Question: I am using 'grunt-styleguide' with my template is set to 'styledocco' to generate CSS style guides.
When I run the task, it works but the 'styledocco' output files do not have CSS applied to demo elements.
'''
styleguide: {
dist: {
options: {
framework: {
name: "styledocco"
},
name: "FE KICKSTARTER V1.o"
},
files: {
"assets/css/styleguide": "assets/css/**/*.less"
}
}
}
'''
My outputs are as follows:

Above image, test text and button should have been styles applied. I have checked configs, things seem fine but not sure what is missing.
How do I make this work?
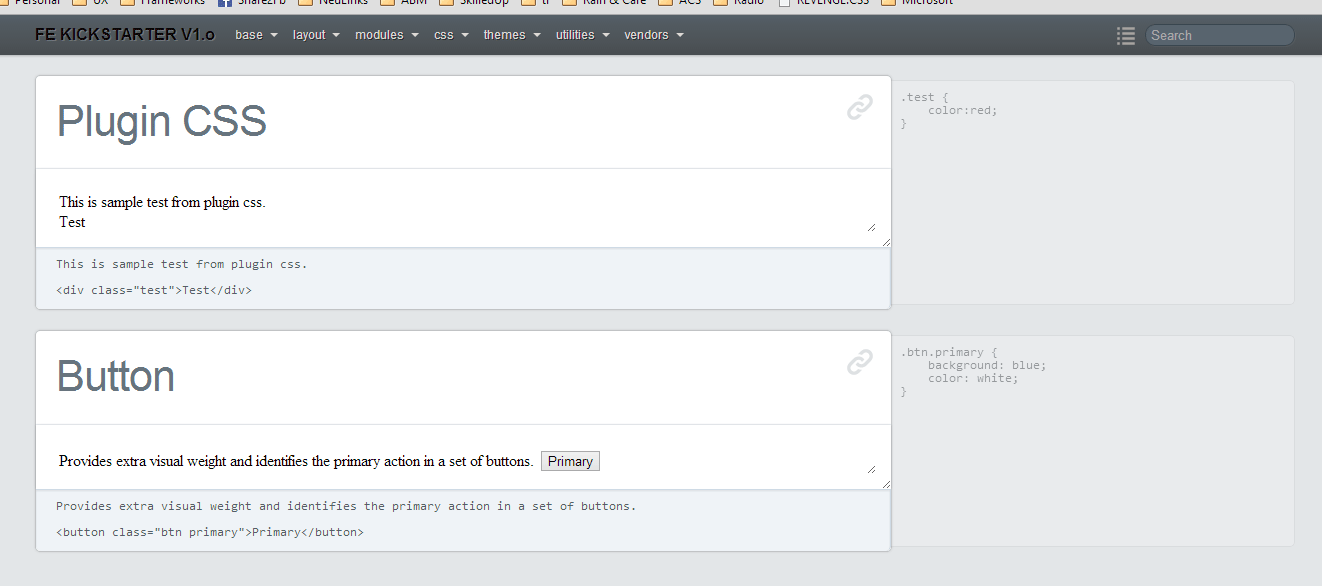
Answer: <URL>. In your Less code replace:
'''
/* Base
===============
This is a simple Base CSS
<div class="h1">H1 type headers</div>
*/
'''
with:
'''
/*
Base
===============
This is a simple Base CSS
<div class="h1">H1 type headers</div>
*/
'''
After removing the 'wrong' tabs your style guide will look like that shown below: